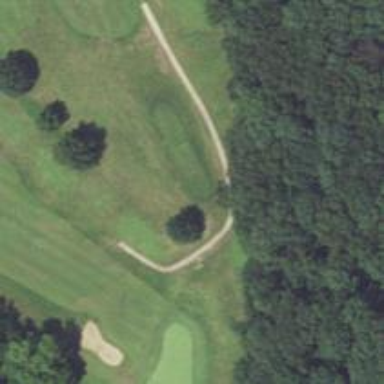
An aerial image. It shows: Footway that doubles as golf path.